Current action and preconditions to check: trajectory_clear

Your task: For each precondition in the list above, predict whether it will hold at this action.

Consider the current scene as observed from the mobile robot's camera, and analyze the predicted future states of all dynamic agents (e.g., people, animals, vehicles, or any moving entities) within the NEXT SECOND.

IMPORTANT: Only answer "very likely" if you are absolutely certain—based on strong, clear evidence—that a dynamic agent will violate the precondition in the predicted future state. Do NOT answer "very likely" for unlikely, ambiguous, or low-probability risks.

Ask yourself for each precondition: Is there a high probability, with clear and convincing evidence, that the predicted future states of any dynamic agent will interfere with the predicted future state of the currently executing action within the NEXT SECOND, causing that precondition to fail?

Assess the risk level based on these predictions. Use "likely" or "very likely" if motions create a clear risk of interference.

Use "neutral" or "improbable" if agents are nearby but their predicted paths are clearly diverging or non-conflicting.

Failure Risk Categories: "very improbable", "improbable", "neutral", "likely", "very likely"

Answer Format: Output ONLY the probability_of_failure value from these categories: "very improbable", "improbable", "neutral", "likely", "very likely"

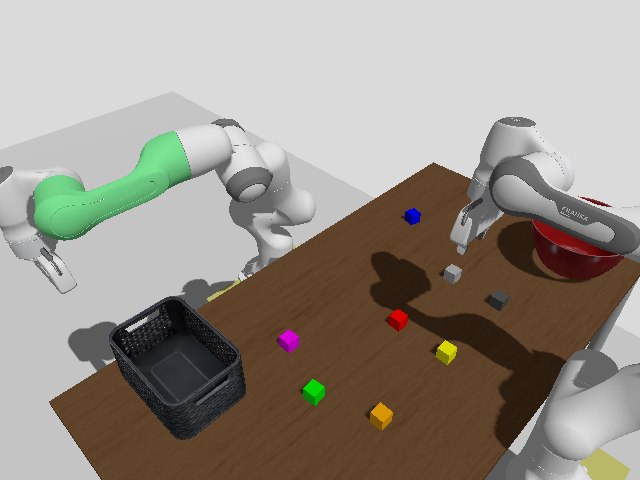

Answer: very improbable